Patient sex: M
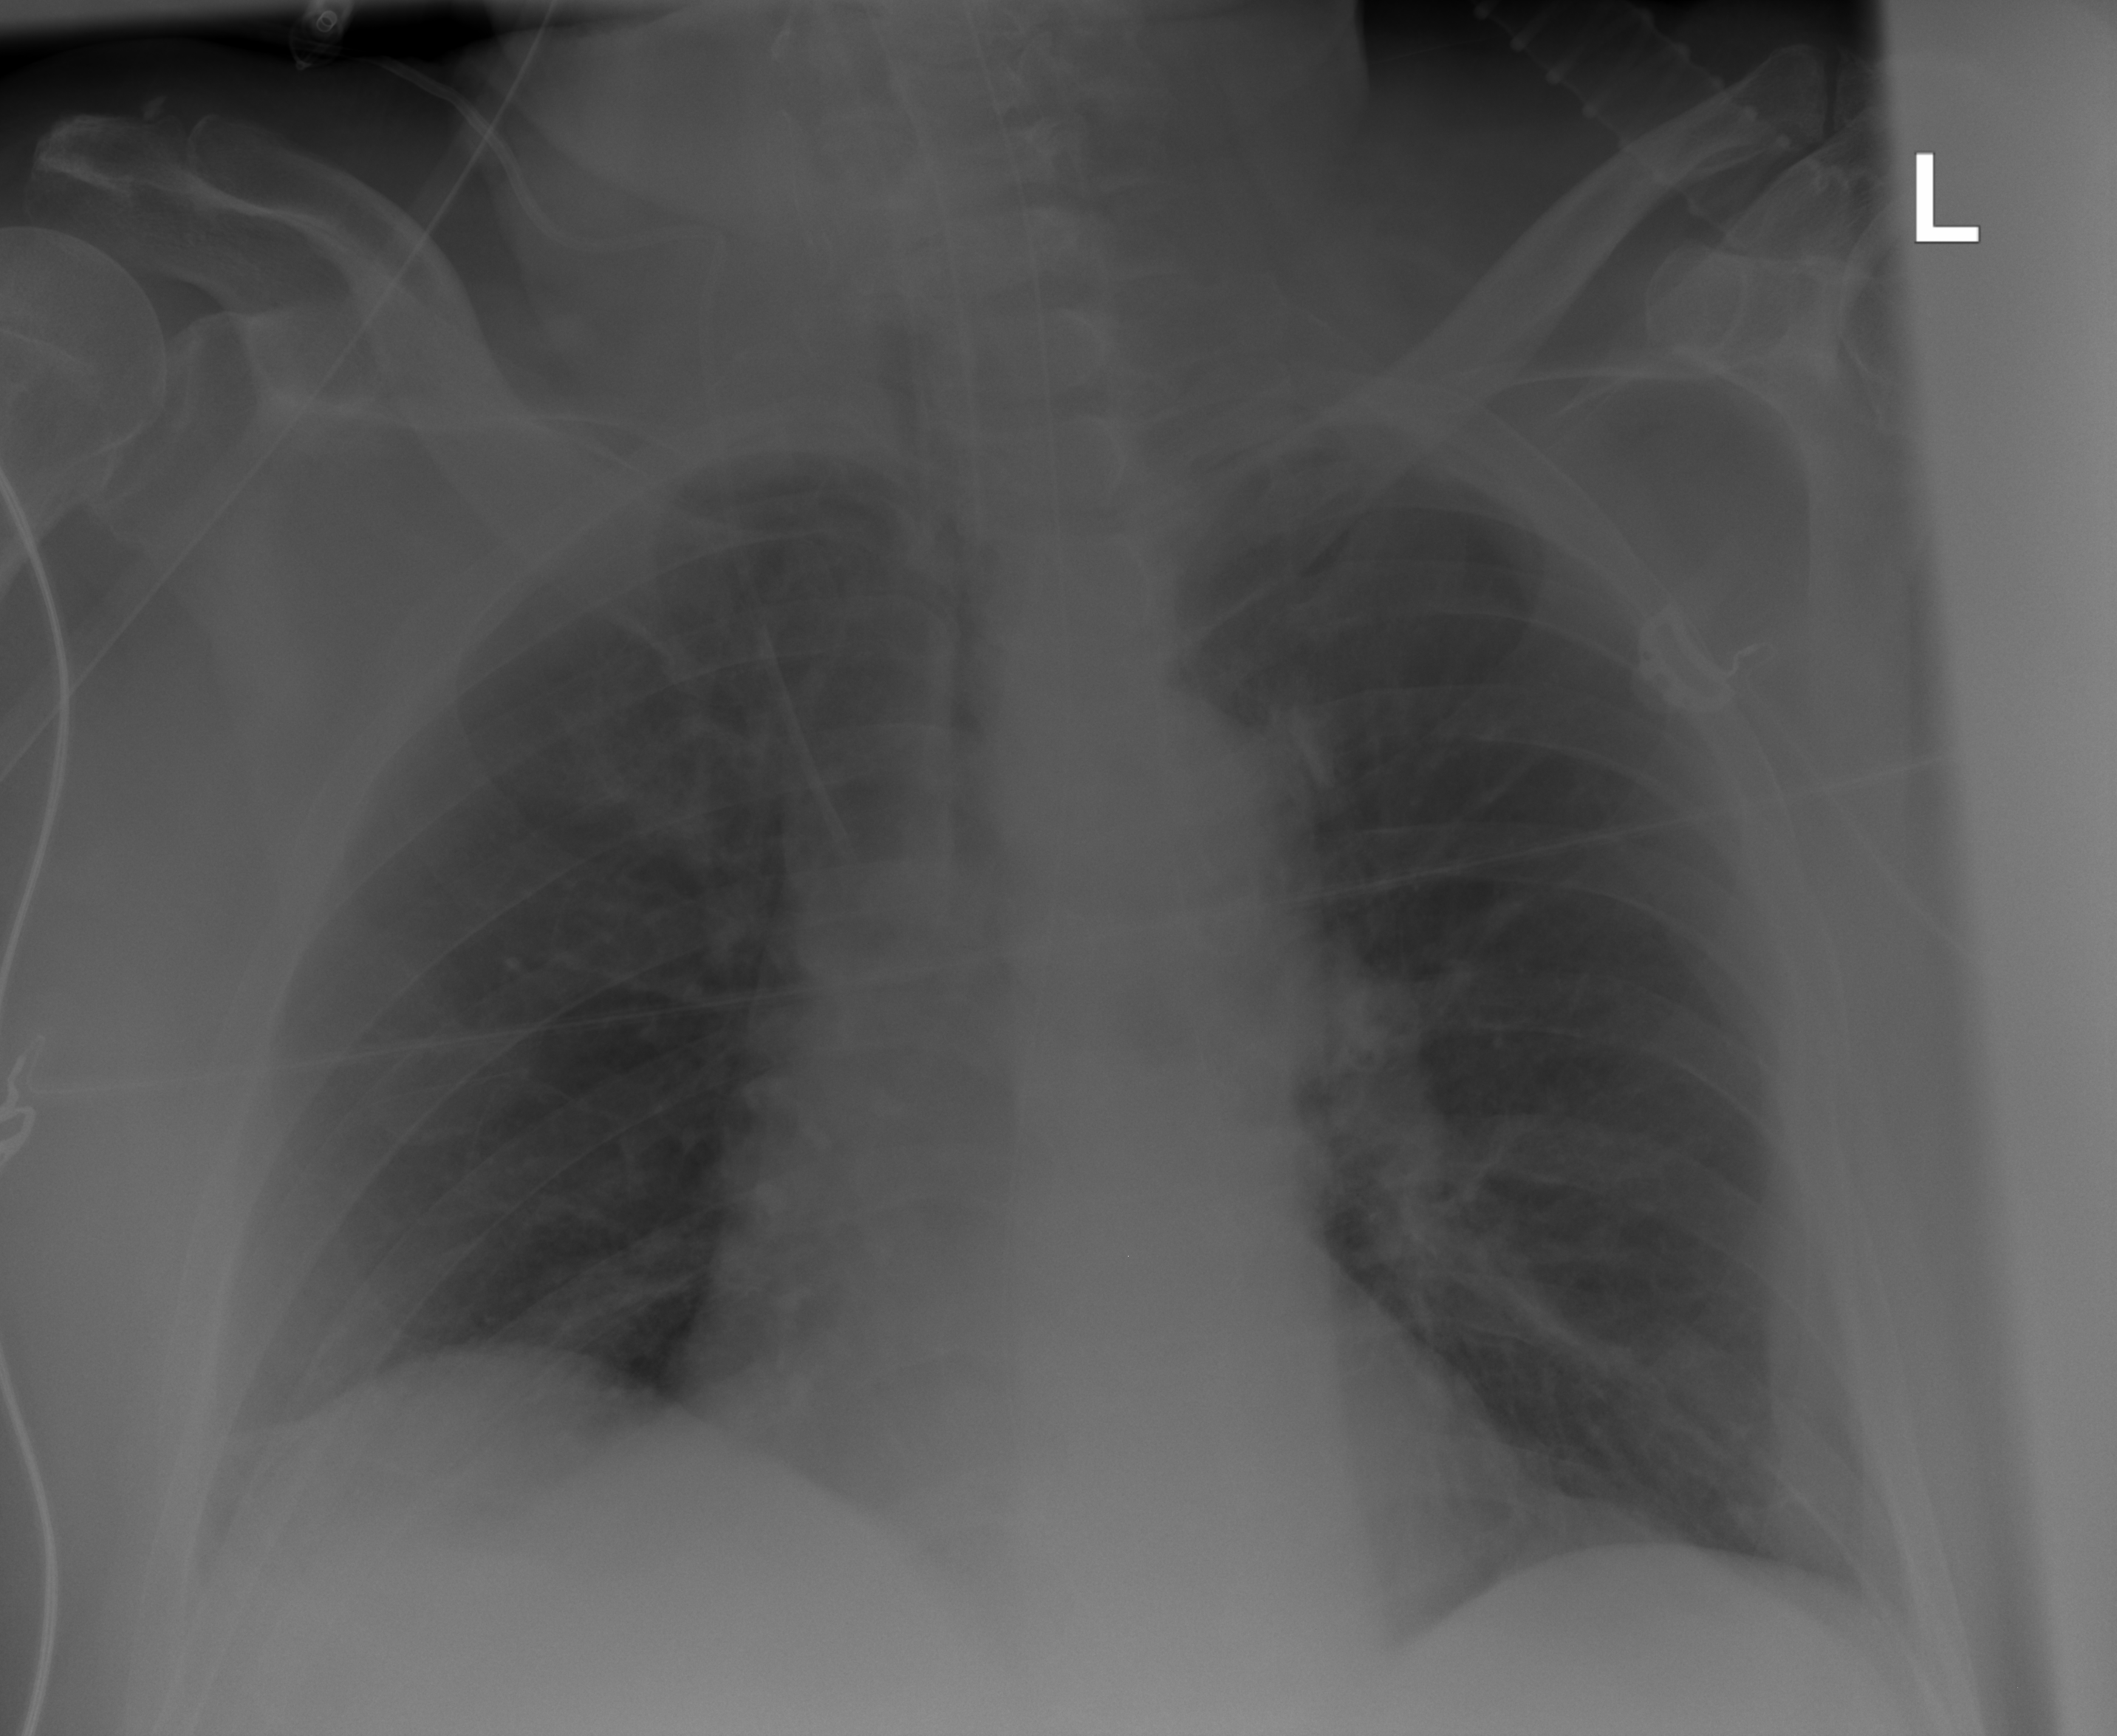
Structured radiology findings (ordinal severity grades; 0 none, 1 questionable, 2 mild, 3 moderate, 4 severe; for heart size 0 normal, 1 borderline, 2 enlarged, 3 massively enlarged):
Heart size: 0
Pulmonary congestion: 0
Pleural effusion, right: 0
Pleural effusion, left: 0
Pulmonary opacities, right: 0
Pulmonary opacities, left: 0
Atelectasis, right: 0
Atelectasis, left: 2